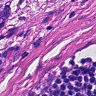
Metastatic tissue present: yes